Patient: sex M, age 44
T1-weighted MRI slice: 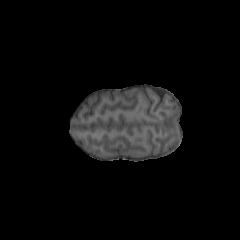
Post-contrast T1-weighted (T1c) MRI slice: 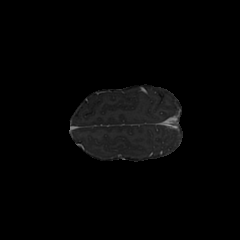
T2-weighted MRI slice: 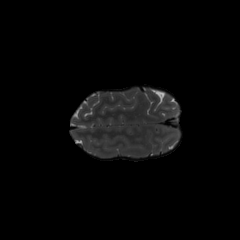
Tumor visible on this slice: no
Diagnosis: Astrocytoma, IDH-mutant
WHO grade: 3